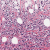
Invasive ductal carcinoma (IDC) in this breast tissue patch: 0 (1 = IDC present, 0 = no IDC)